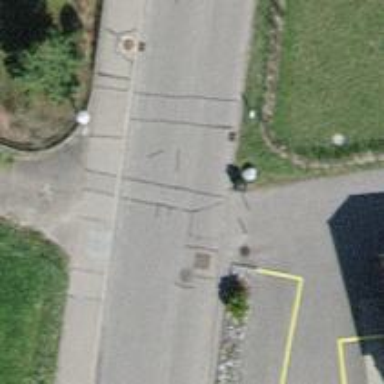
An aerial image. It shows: Paved alley for service vehicles.